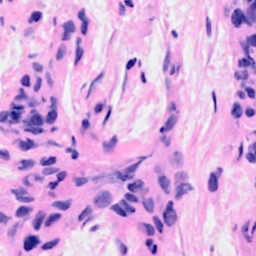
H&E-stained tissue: Breast